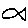
Label: fish